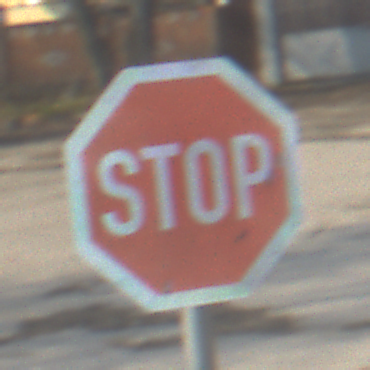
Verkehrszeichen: Stop
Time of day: MorningAfternoon
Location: Outdoor (Suburban)
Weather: PartlyCloudy
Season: NotSpecified
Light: Natural